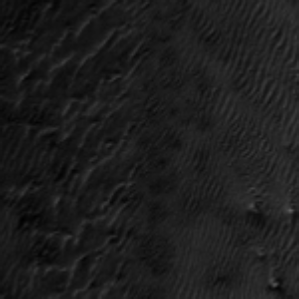
Label: frost